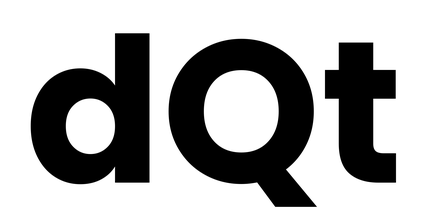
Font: Poppins-Bold